Question: What I'm trying to do is place a static piece of text at the end of a input field. Not a placeholder, the idea is to have something like "@gmail.com" at the end of an input element field using HTML and CSS. My question is how could this be accomplished? I got the idea from the bootstrap <URL>
For example the input field would look like..

I hope this makes sense.. If you have any questions feel free to ask.
This text should stay static as the user types, which is what seperates it from a input field.
Here's some code that I have:
'''
<form id="loginForm">
<fieldset>
<legend>Login</legend>
<div class="form-group">
<input id="usernameField" class="loginField form-control" name="username" type="text" placeholder="john.doe" required>
</div>
<br>
<div class="form-group">
<input id="passwordField" class="loginField form-control" name="password" type="password" placeholder="password" required>
</div>
<br>
<span class="visible-lg">
<button class="btn btn-danger loginBtn"><i class="fa fa-signin"></i> Login <i class="fa fa-spinner icon-spin icon-white loginSpinner"></i></button>
</span>
<span class="hidden-lg">
<button class="btn btn-danger loginBtn btn-large"><i class="fa fa-signin"></i> Login <i class="fa fa-spinner icon-spin icon-white loginSpinner"></i></button>
</span>
<br>
</fieldset>
</form>
'''
My css:
'''
.loginSpinner{
display: none !important;
}
#badLogin{
display: none;
}
#badRequest{
display: none;
}
#createAccountForm{
display: none;
}
.createSpinner{
display: none !important;
}
#forgotPassword{
display: none;
color: red;
}
#usernameField:before{
content:"@gmail.com";
background-color:yellow;
color:red;
font-weight:bold;
}
'''
JSFiddle: <URL>
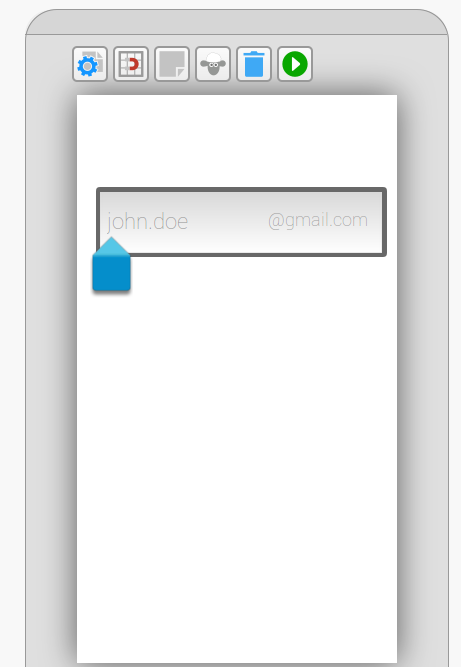
Answer: Here's some stuff to get you going, essentially you'll need to wrap the input in a div and adjust it's width to be the same as the input's (I did this by floating the div, but there are other ways). This will give you a coordinate system to place a pseudo-element in with your desired text.
### HTML
'''
<div class="input-container">
<input type="text"/>
</div>
'''
### CSS
'''
.input-container {
position: relative;
float: left;
}
.input-container:after {
position: absolute;
right: 0;
top: 0;
content: '@gmail.com';
}
'''
See <URL>.
Note, the pure CSS way with pseudo-elements won't work as discussed in <URL>.